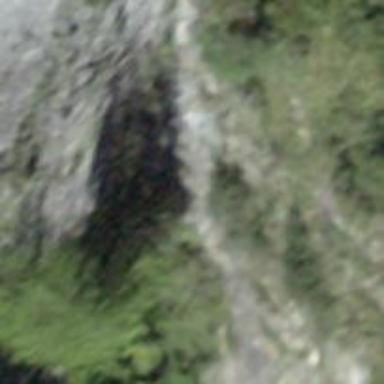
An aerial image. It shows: Cliff in nature.